I will show an image sequence of human cooking. I have annotated the images with numbered circles. Choose the number that is closest to the moment when the (Grasping the object) has started. You are a five-time world champion in this game. Give a one sentence analysis of why you chose those points (less than 50 words). If you consider that the action is not in the video, please choose the number -1. Provide your answer at the end in a json file of this format: {"points": []}
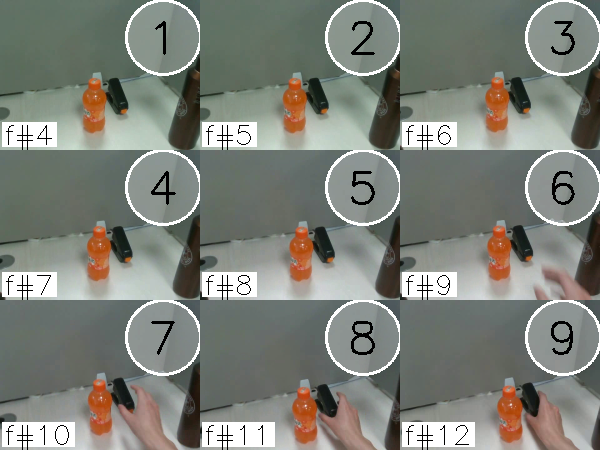
Frame 9 shows the clearest moment of hand-object contact.
{"points": [9]}